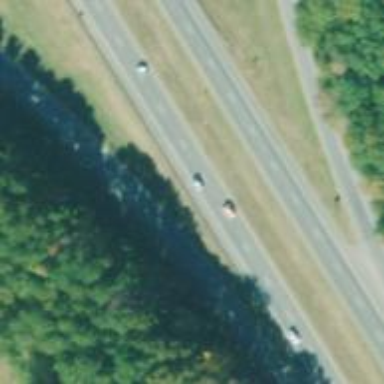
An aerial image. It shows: Asphalt road designated as trunk highway.